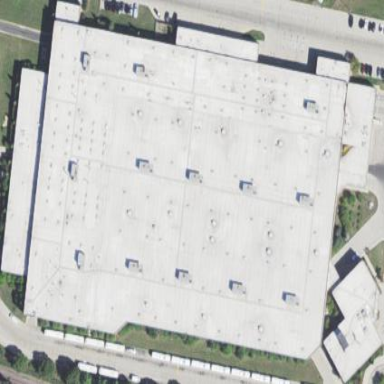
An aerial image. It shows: Industrial building.